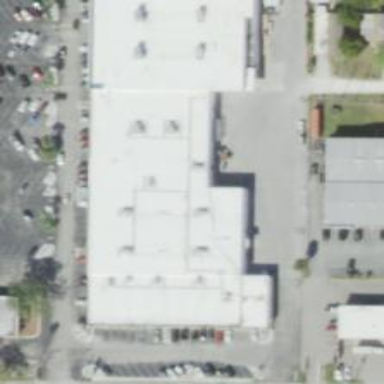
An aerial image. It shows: Supermarket.